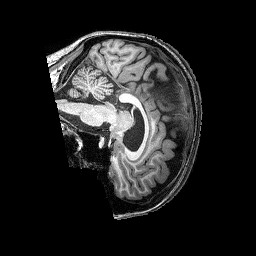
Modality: T1w
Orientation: sagittal
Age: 40
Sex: female
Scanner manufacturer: siemens
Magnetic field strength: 3 T
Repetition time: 2.25 s
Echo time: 0.00452 s